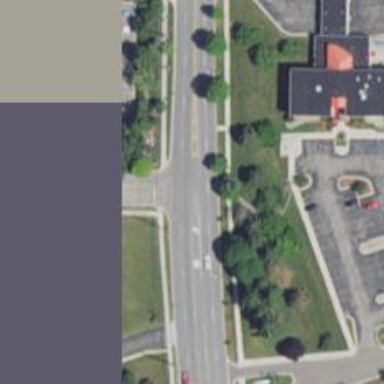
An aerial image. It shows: Tertiary road with asphalt surface and separate sidewalk.